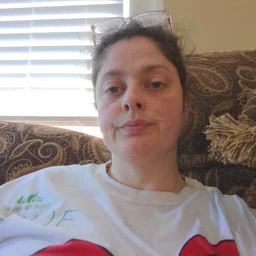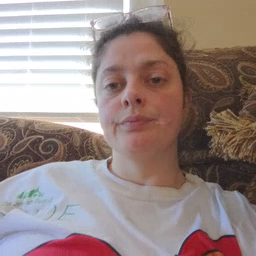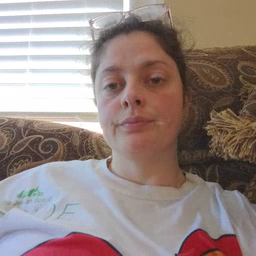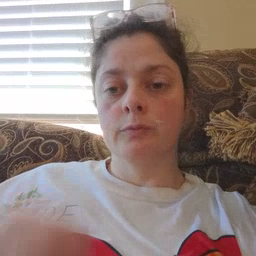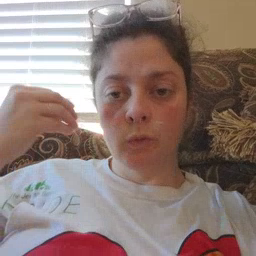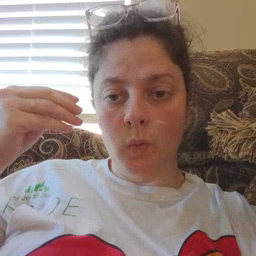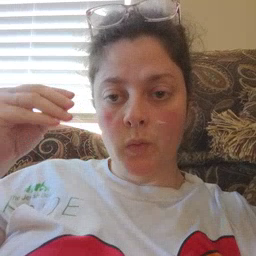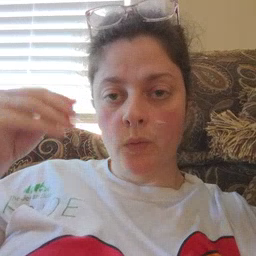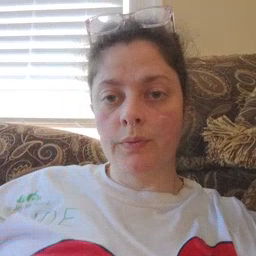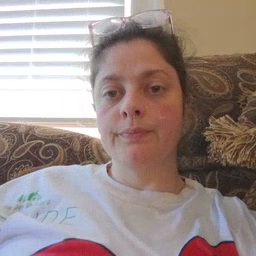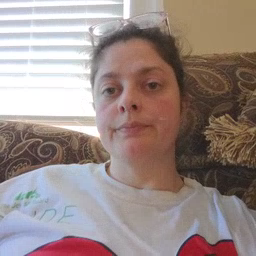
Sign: store